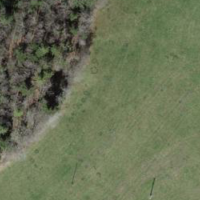
EUNIS habitat code: 52
Species observed at this site:
Lathyrus vernus